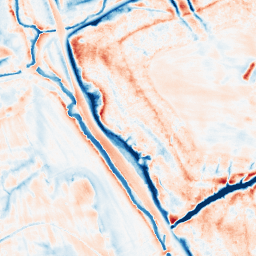
Category: trend_removal
Decomposition family: local_polynomial
Decomposition parameters: window_size: 21
degree: 3
Upsampling method: quadratic
Upsampling parameters: scale: 2
Upsampling scale: 2